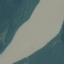
Land use / land cover: River